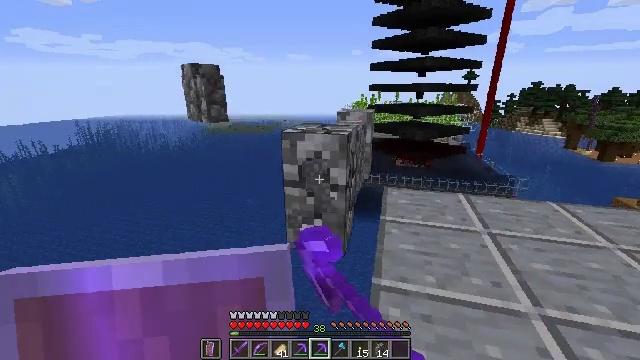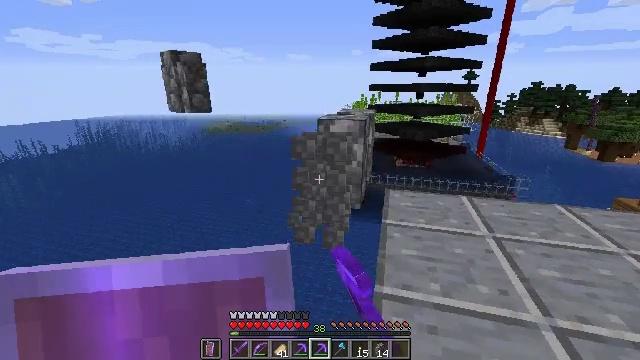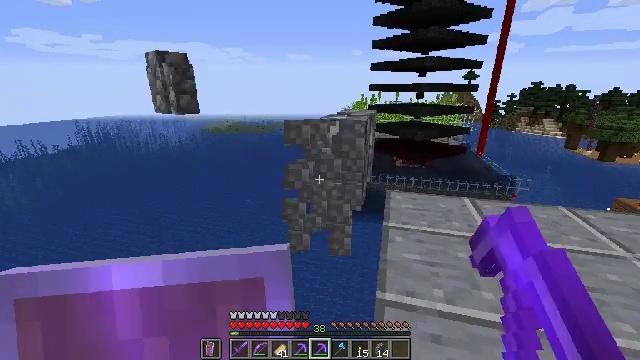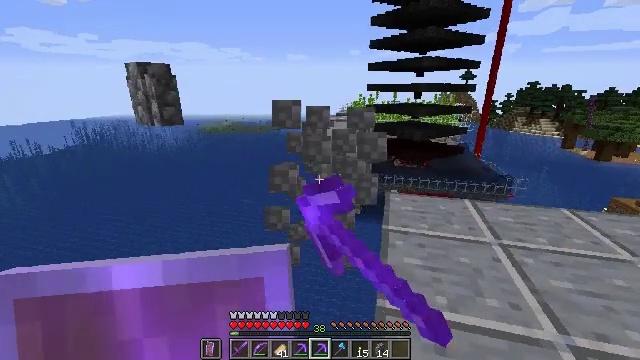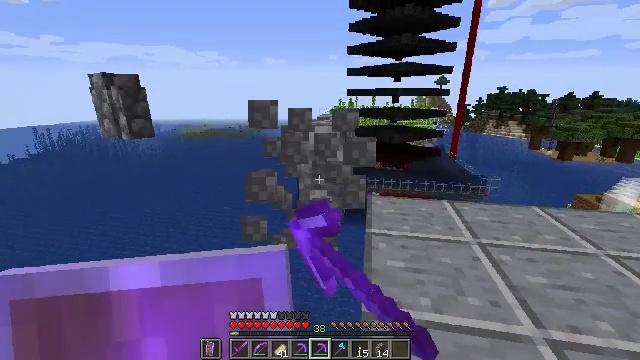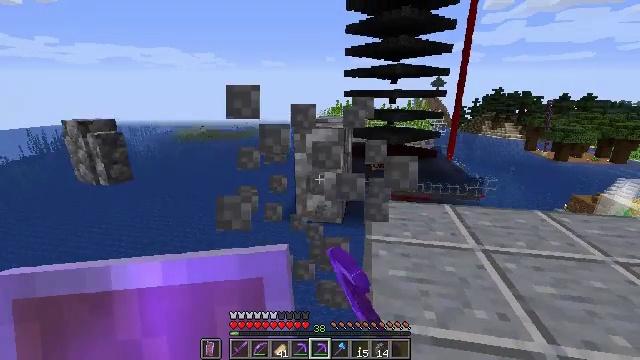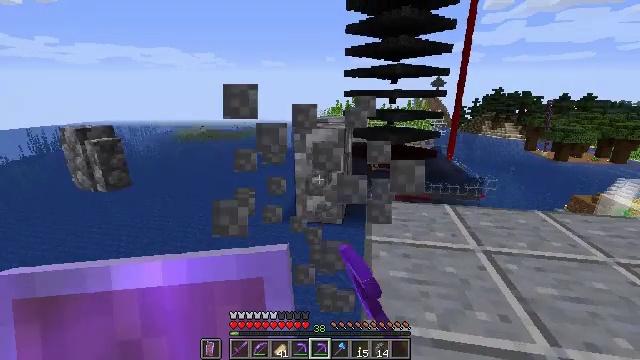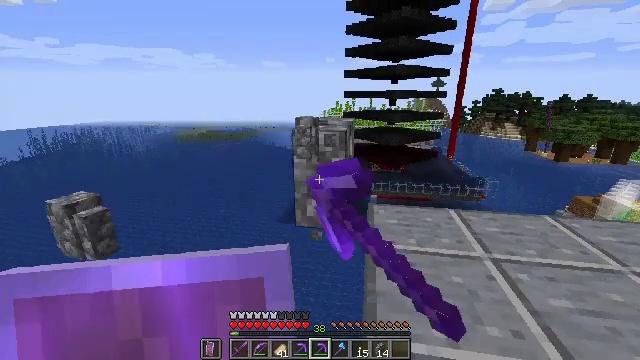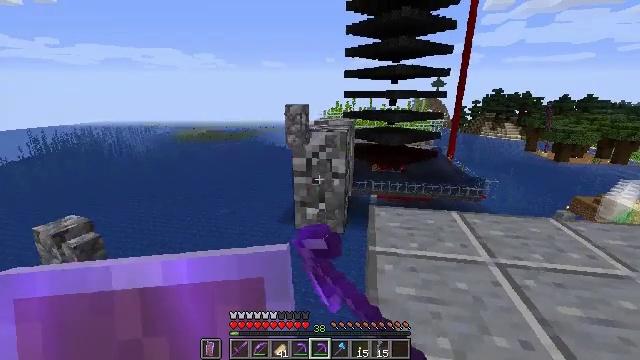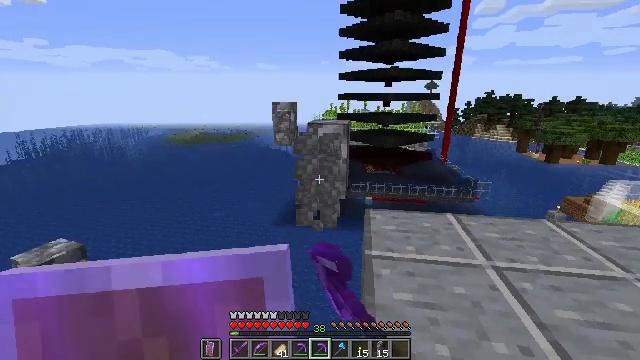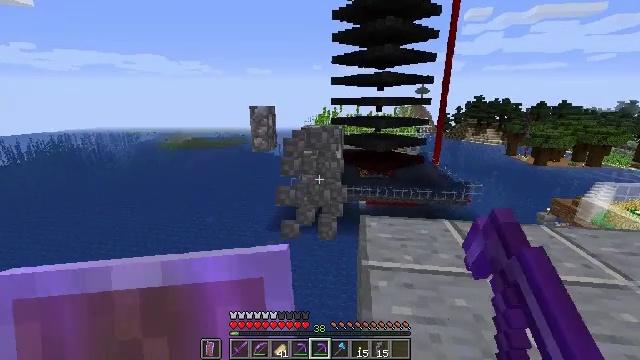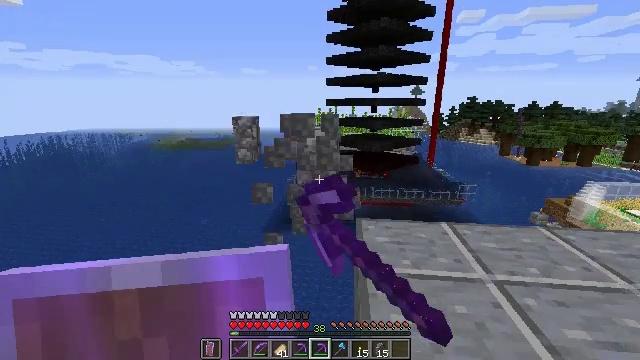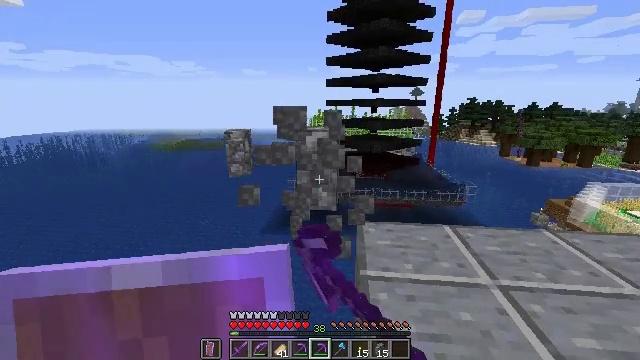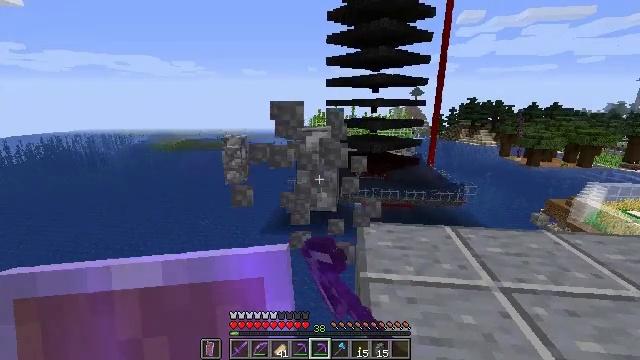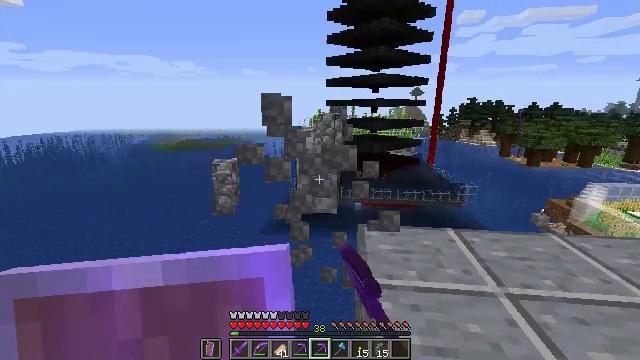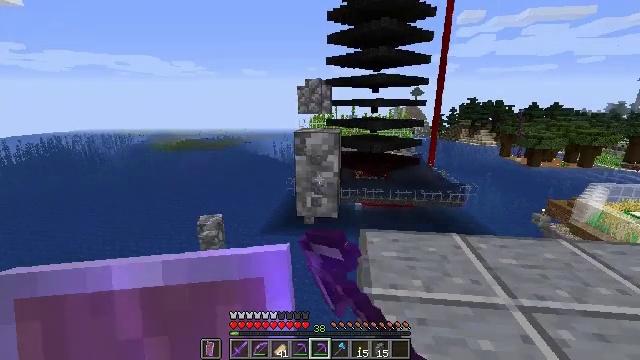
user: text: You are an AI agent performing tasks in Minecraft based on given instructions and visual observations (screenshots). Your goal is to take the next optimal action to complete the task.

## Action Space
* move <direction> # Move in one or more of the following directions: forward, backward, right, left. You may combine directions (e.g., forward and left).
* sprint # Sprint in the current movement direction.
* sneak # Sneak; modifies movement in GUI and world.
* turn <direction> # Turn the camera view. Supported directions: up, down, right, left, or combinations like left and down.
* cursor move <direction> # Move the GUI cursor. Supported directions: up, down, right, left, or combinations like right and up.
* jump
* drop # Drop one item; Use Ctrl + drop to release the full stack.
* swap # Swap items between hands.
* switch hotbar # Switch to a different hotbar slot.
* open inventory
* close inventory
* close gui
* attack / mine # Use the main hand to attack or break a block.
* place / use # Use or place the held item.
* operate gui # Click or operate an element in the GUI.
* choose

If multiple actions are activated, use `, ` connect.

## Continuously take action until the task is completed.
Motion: motion action
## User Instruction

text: Break down the cobblestone wall to collect it.
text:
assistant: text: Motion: move forward, sneak, attack / mine
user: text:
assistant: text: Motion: move forward, sneak, attack / mine
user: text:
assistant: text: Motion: move forward, sneak, attack / mine
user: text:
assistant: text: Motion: move forward, sneak, turn right, attack / mine
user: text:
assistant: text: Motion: move forward, sneak, attack / mine
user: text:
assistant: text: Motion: move forward, sneak, attack / mine
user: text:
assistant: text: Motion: move forward, sneak, attack / mine
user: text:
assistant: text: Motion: move forward, sneak, attack / mine
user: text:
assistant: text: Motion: move forward, sneak, turn right, attack / mine
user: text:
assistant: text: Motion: move forward, sneak, turn right, attack / mine
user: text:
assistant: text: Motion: move forward, sneak, turn right, attack / mine
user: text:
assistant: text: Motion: move forward, sneak, attack / mine
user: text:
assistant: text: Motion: move forward, sneak, attack / mine
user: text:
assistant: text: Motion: move forward, sneak, attack / mine
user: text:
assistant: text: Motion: move forward, sneak, attack / mine
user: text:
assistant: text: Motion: move forward, sneak, attack / mine
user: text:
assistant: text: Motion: move forward, sneak, attack / mine
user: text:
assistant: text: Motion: move forward, sneak, attack / mine
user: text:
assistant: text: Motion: move forward, sneak, attack / mine
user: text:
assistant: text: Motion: move forward, sneak, attack / mine
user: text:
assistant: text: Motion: move forward, sneak, attack / mine
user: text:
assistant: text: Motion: sneak, attack / mine